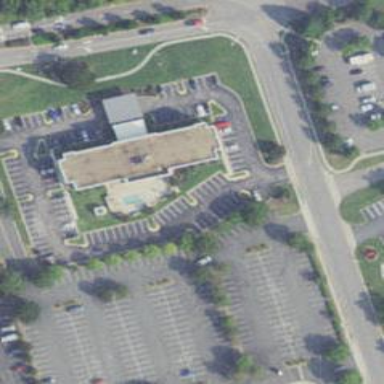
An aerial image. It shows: Hotel building.